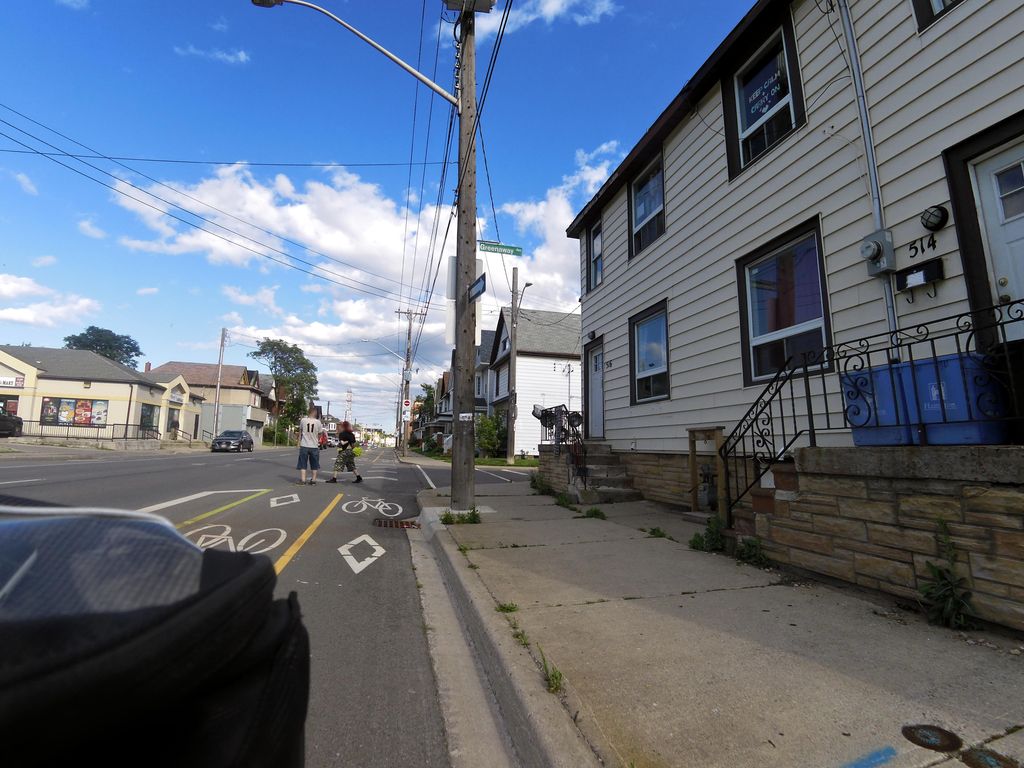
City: hamilton